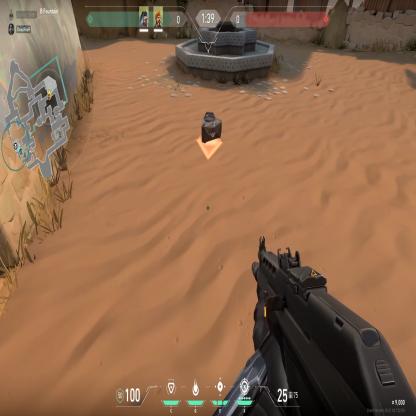
Label: dropped spike